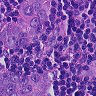
Metastatic tissue present: yes